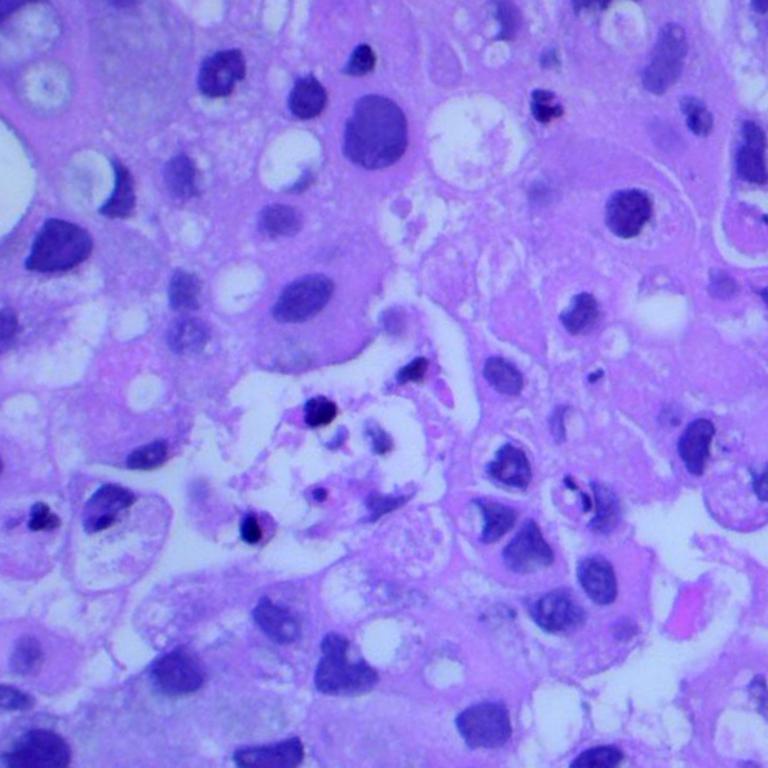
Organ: lung
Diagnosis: adenocarcinomas